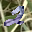
Label: 2